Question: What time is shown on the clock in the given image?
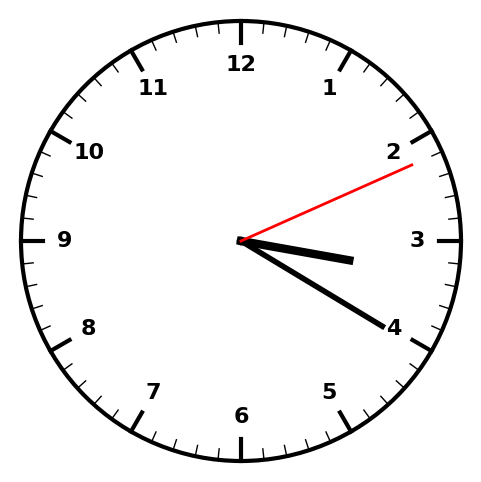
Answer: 03:20:11